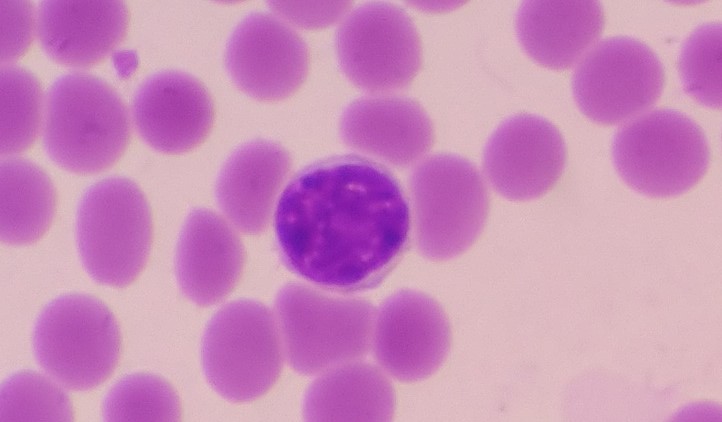
White blood cell type: Lymphocyte